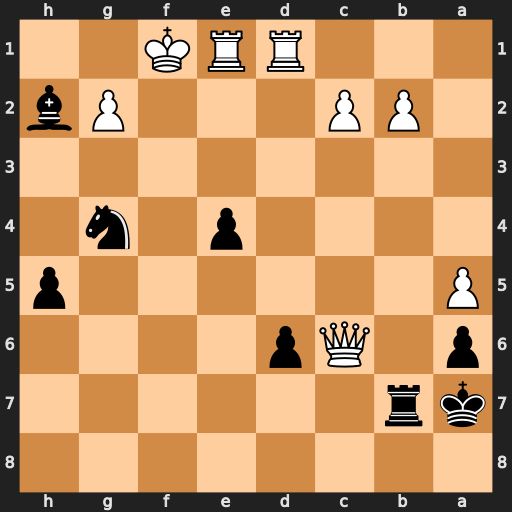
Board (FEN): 8/kr6/p1Qp4/P6p/4p1n1/8/1PP3Pb/3RRK2
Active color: b
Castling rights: -
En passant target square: -
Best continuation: Rf7+ Ke2 Rf2#